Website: home-depot
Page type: delivery-shipping
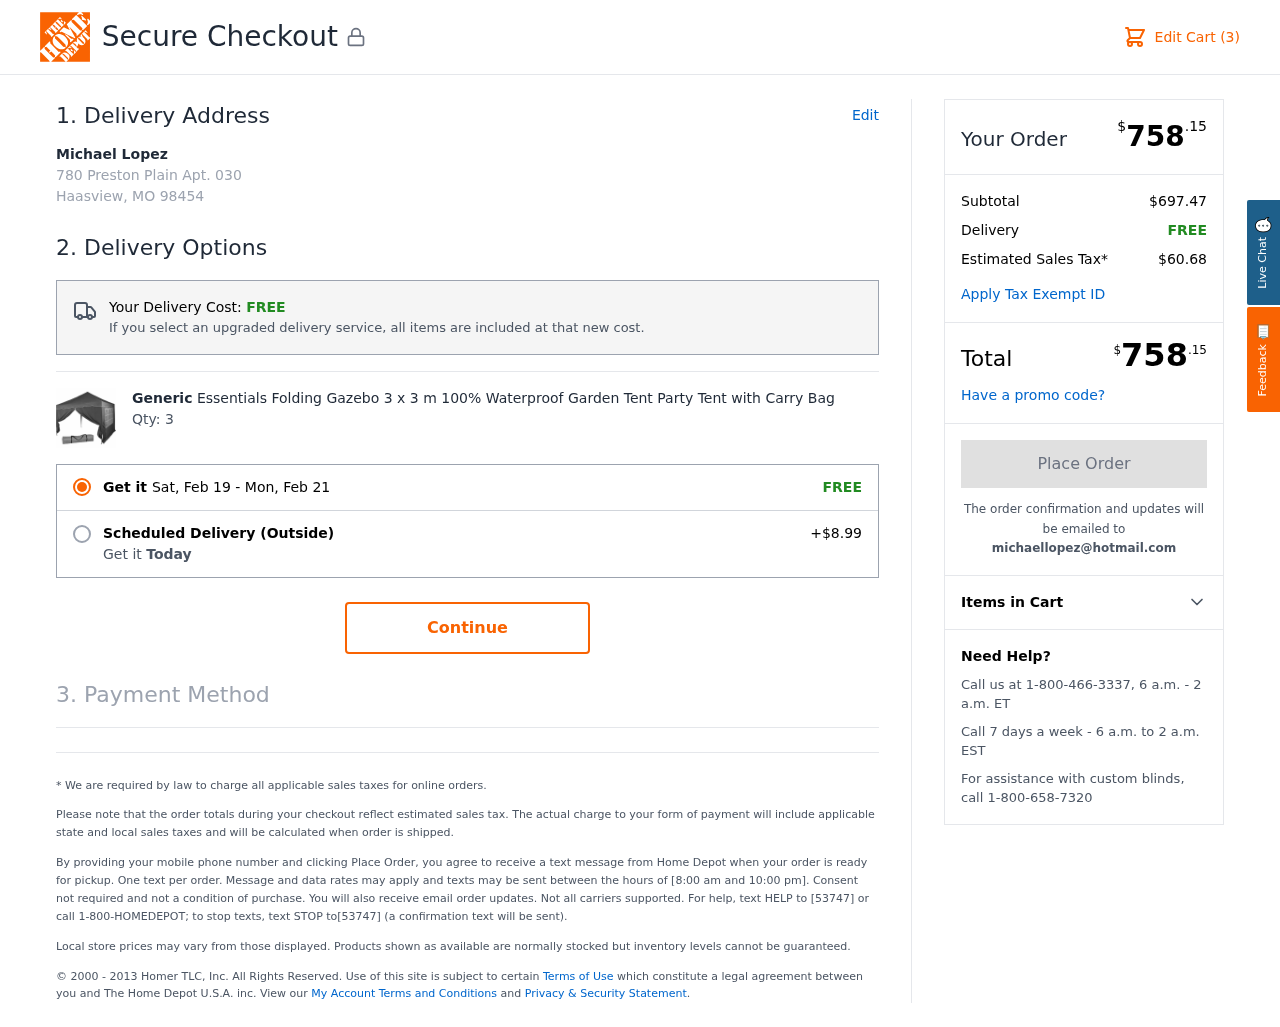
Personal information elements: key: PII_CITY_STATE_ZIP
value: Haasview, MO 98454
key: PII_EMAIL
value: michaellopez@hotmail.com
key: PII_FULLNAME
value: Michael Lopez
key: PII_STREET
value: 780 Preston Plain Apt. 030
Product elements: key: PRODUCT1_BRAND
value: Generic
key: PRODUCT1_NAME
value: Essentials Folding Gazebo 3 x 3 m 100% Waterproof Garden Tent Party Tent with Carry Bag
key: PRODUCT1_QUANTITY
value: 3
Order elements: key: ORDER_NUM_ITEMS
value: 3
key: ORDER_DELIVERY_DATE_START
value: Sat, Feb 19
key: ORDER_DELIVERY_DATE
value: Mon, Feb 21
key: ORDER_TOTAL
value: $758.15
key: ORDER_SUBTOTAL
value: $697.47
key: ORDER_SHIPPING_COST
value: FREE
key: ORDER_TAX
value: $60.68
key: ORDER_TOTAL2
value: $758.15